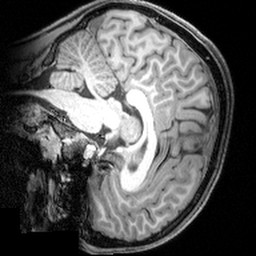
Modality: T1w
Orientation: sagittal
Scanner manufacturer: siemens
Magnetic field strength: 3 T
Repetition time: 1.9 s
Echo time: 0.00397 s